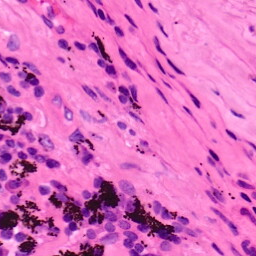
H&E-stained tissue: Lung